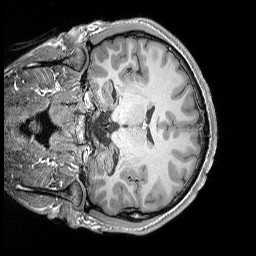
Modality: T1w
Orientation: coronal
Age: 21
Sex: male
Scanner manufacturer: siemens
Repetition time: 2.25 s
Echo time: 0.00302 s